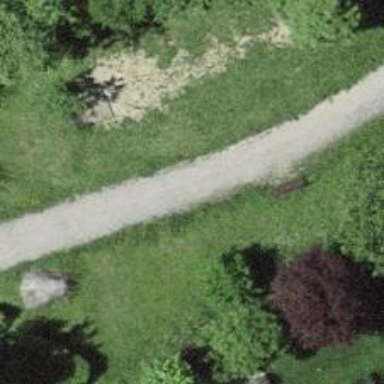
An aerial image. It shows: Footway with surface of fine gravel.